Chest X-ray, PA view. Patient: 52 years old, sex F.
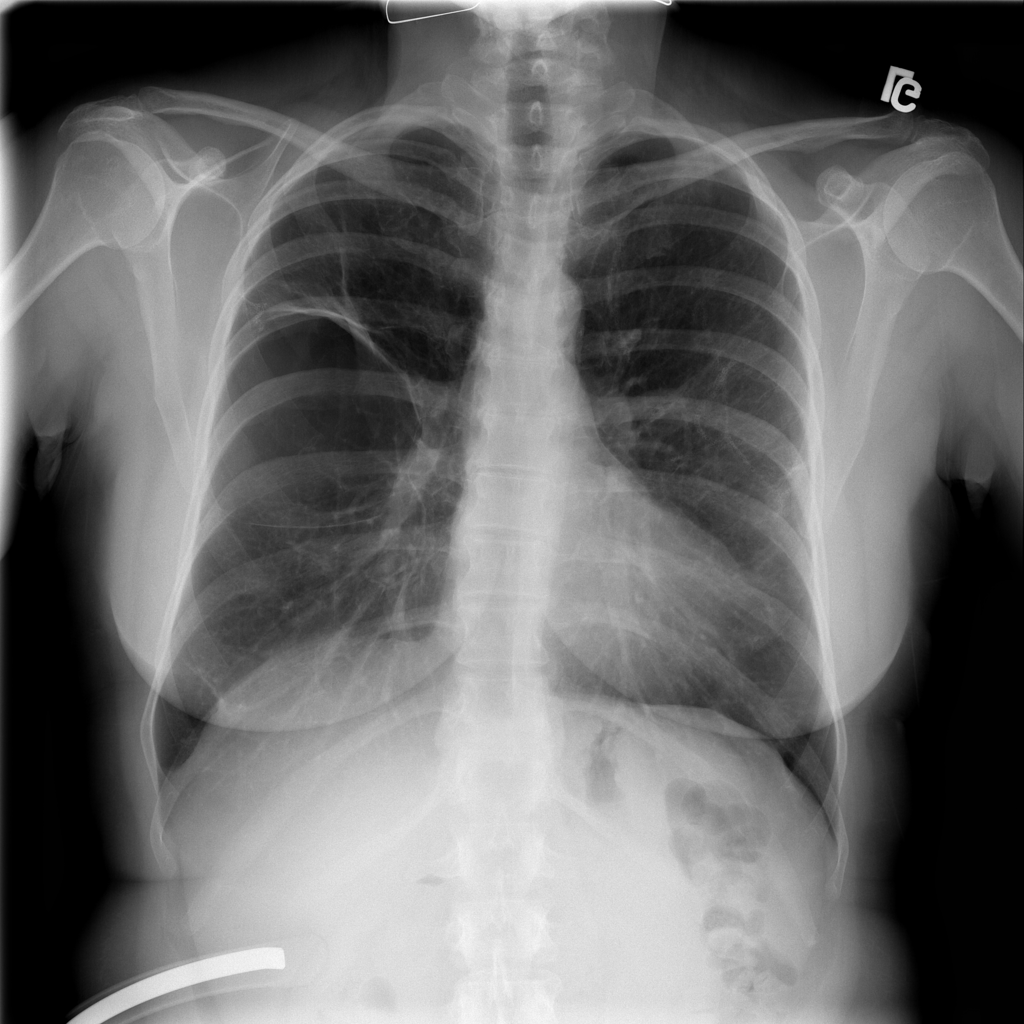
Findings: Pneumothorax